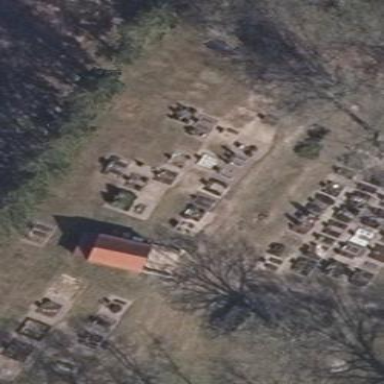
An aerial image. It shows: Grave yard.